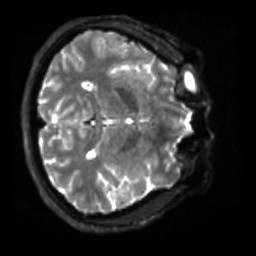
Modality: sbref
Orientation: axial
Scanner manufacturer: siemens
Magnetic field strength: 3 T
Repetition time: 4 s
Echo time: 0.0594 s